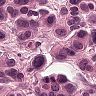
Metastatic tissue present: yes